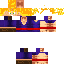
A male human skin with medium skin, wearing blonde long hair dressed in a blue hoodie and brown pants, featuring a closed mouth.